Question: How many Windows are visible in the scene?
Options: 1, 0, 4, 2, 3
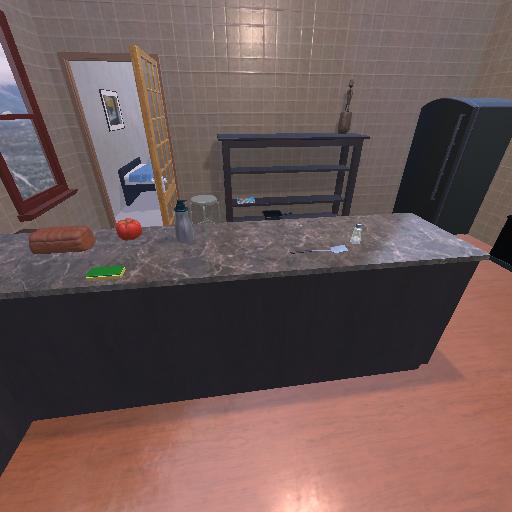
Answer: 1